Question: I've just downloaded Maven 3.0.4.
My variables are:
'M2_HOME C:\Program Files (x86)\apache-maven-3.0.4'
'JAVA_HOME C:\Program Files\Java\jdk1.6.0_35'
and my PATH
'C:\Program Files\Common Files\Microsoft Shared\Windows Live;C:\Program Files (x86)\Common Files\Microsoft Shared\Windows Live;%SystemRoot%\system32;%SystemRoot%;%SystemRoot%\System32\Wbem;%SYSTEMROOT%\System32\WindowsPowerShell\v1.0\;C:\Program Files (x86)\Windows Live\Shared;C:\Program Files (x86)\Common Files\Roxio Shared\DLLShared\;C:\Program Files (x86)\Common Files\Roxio Shared\OEM\DLLShared\;C:\Program Files (x86)\Common Files\Roxio Shared\OEM\DLLShared\;C:\Program Files (x86)\Common Files\Roxio Shared\OEM\12.0\DLLShared\;C:\Program Files (x86)\Roxio\OEM\AudioCore\;%FRASCATI_HOME%/bin;%JAVA_HOME%\bin;%M2_HOME%\bin'
I get this error when not on maven directory:
'''
C:\Users\rmescalera>mvn -version
"mvn" no se reconoce como un comando interno o externo,
programa o archivo por lotes ejecutable.
'''
and this other from maven directory:
'ERROR: M2_HOME is set to an invalid directory. M2_HOME = "C:\Program Files (x86)\apache-maven-3.0.4\bin" Please set the M2_HOME variable in your environment to match the location of the Maven installation'
The point is in the maven <URL> it says to set %MAVEN_HOME%\bin in the PATH but when I download and extract the zip, this is the structure I get:

So, obviously there is no bin directory in apache-maven-3.0.4!
I have tried copying only what's inside
'C:\Program Files (x86)\apache-maven-3.0.4\apache-maven\src'
into a new 'C:/maven directory and setting the right variables'
What's wrong? And what's up with this directory structure I get? Where should my variables point at?
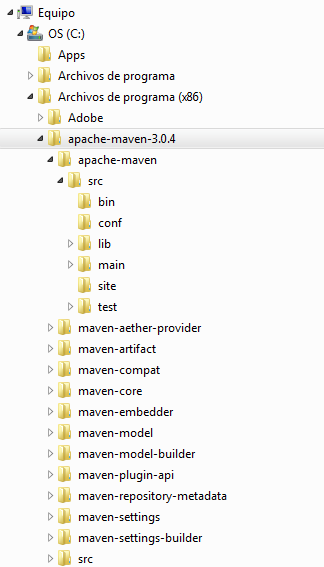
Answer: Seems you have dowloaded the maven source code. Download from <URL>